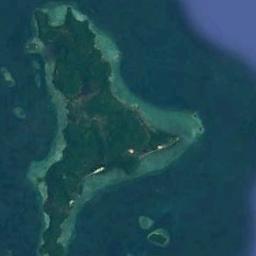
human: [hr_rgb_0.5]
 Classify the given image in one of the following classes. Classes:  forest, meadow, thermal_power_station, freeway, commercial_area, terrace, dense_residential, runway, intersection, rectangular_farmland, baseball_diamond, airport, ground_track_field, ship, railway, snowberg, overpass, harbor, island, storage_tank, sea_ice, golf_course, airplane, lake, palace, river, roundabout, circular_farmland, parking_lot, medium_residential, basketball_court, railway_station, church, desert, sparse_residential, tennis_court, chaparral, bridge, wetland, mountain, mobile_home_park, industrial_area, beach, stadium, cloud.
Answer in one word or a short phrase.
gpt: island